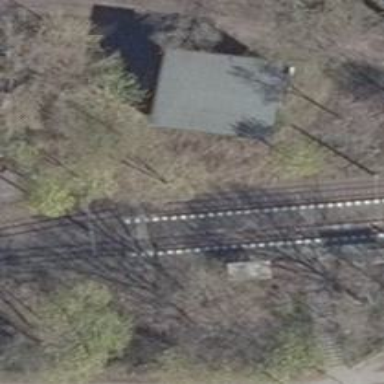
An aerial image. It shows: Disused railway with electrified contact line.